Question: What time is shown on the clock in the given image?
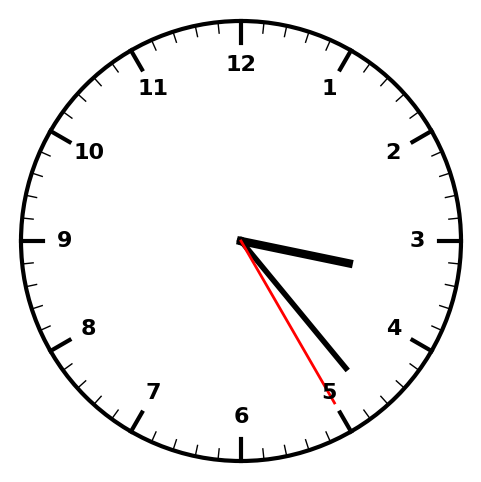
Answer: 03:23:25